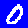
Digit: 0